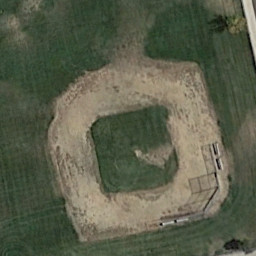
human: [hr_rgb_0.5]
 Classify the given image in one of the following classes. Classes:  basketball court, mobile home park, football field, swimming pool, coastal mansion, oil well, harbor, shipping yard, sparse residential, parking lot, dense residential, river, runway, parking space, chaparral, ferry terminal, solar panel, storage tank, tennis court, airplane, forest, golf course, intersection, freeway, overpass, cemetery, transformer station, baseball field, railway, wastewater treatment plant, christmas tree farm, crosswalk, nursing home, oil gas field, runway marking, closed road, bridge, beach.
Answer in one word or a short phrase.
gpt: baseball field